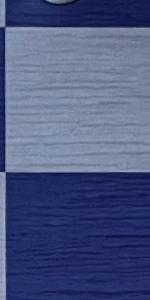
Label: Empty